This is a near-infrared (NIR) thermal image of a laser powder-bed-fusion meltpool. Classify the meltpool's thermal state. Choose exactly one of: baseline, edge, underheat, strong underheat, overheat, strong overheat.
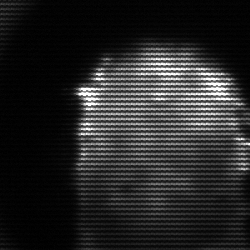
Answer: baseline